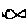
Label: fish